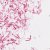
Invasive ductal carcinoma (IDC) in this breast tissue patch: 0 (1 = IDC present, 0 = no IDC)